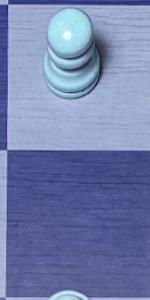
Label: Empty